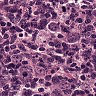
Metastatic tissue present: no